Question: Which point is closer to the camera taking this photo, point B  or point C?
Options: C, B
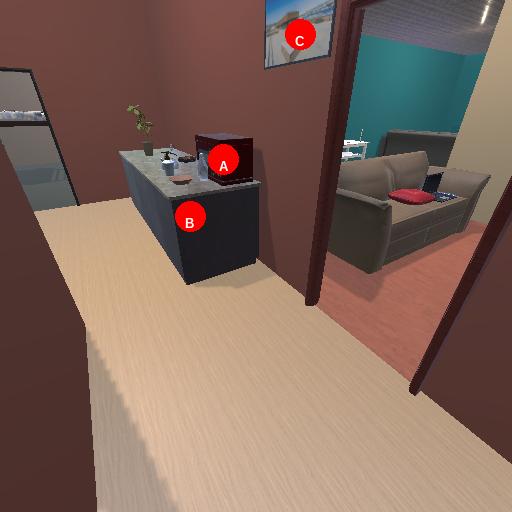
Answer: C